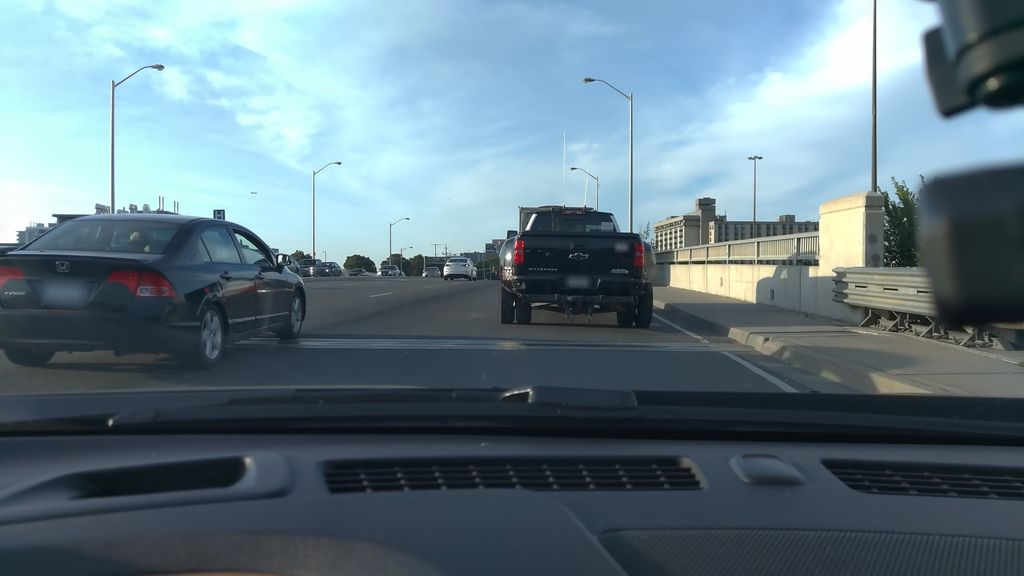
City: toronto